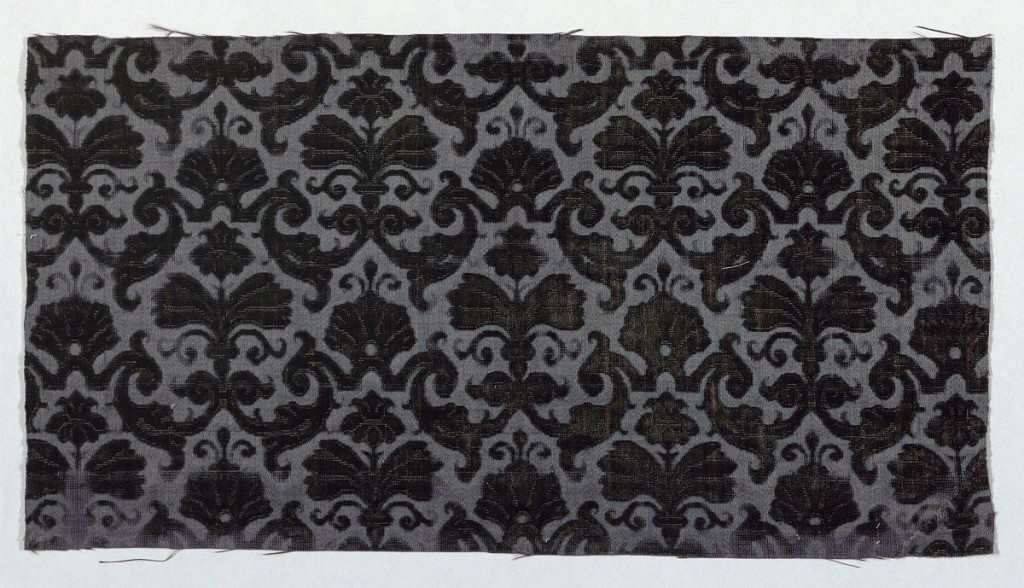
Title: Fragment
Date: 16th–17th century
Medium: silk Technique: cut and uncut supplementary warp pile (velvet) in a woven foundation
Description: Fragment of dark blue cut and uncut velvet in a small-scale symmetrical pattern of plants and foliage.